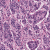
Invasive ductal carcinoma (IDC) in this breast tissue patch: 1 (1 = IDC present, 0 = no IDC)